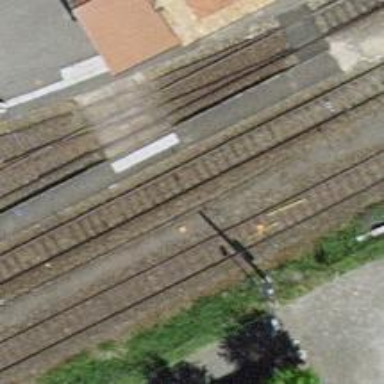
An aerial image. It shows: Platform for public transport at railway station.